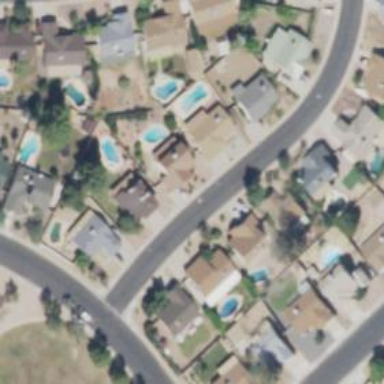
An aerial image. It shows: Outdoor swimming pool located on leisure land.